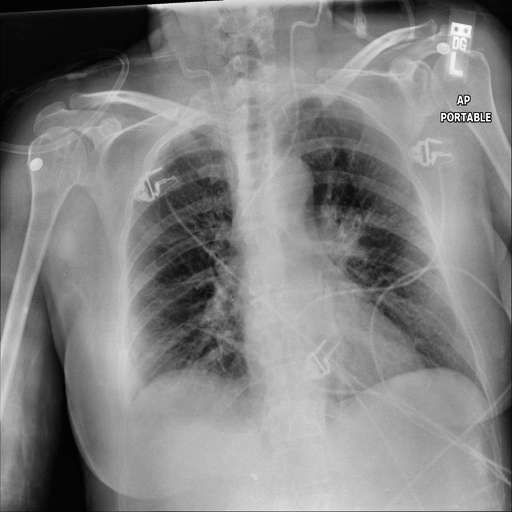
Finding: NORMAL